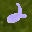
Label: 2